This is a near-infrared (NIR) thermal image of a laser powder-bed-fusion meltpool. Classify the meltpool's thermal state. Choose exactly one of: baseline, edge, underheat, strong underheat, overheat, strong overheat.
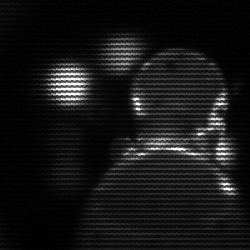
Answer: edge